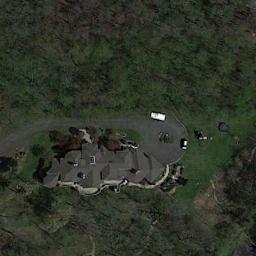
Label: sparse_residential